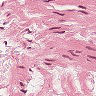
Metastatic tissue present: no